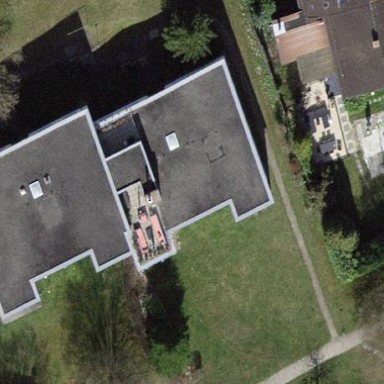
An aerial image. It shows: Building with flat roof.